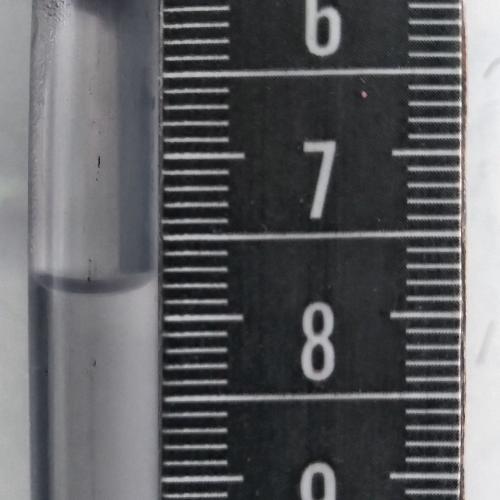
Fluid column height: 7.8 cm